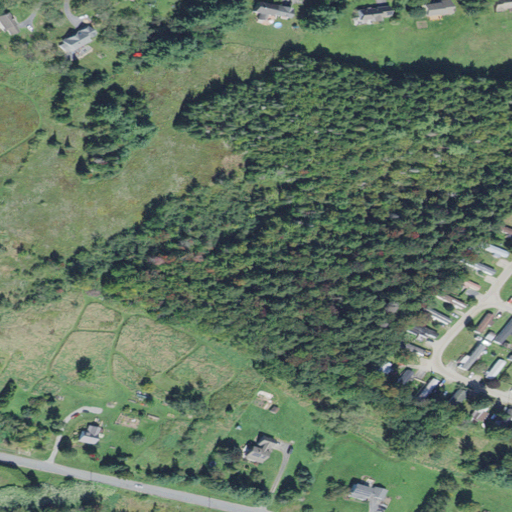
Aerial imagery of plain(s) in Vermont named Kneeland Flat containing pasture, mixed forest, evergreen forest, open development, low intensity development, medium intensity development, and woody wetlands